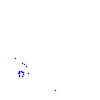
Particle: proton